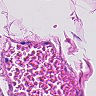
Metastatic tissue present: no